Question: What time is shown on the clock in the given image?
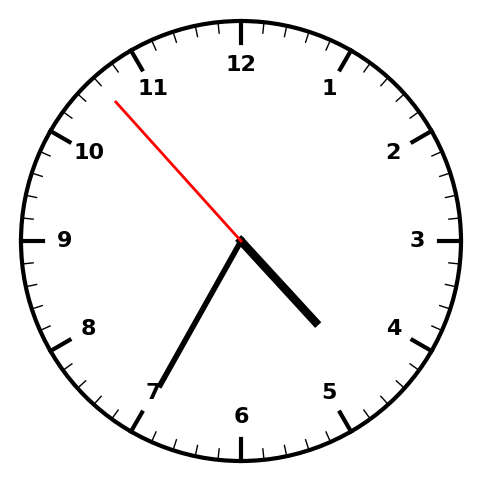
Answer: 04:34:53